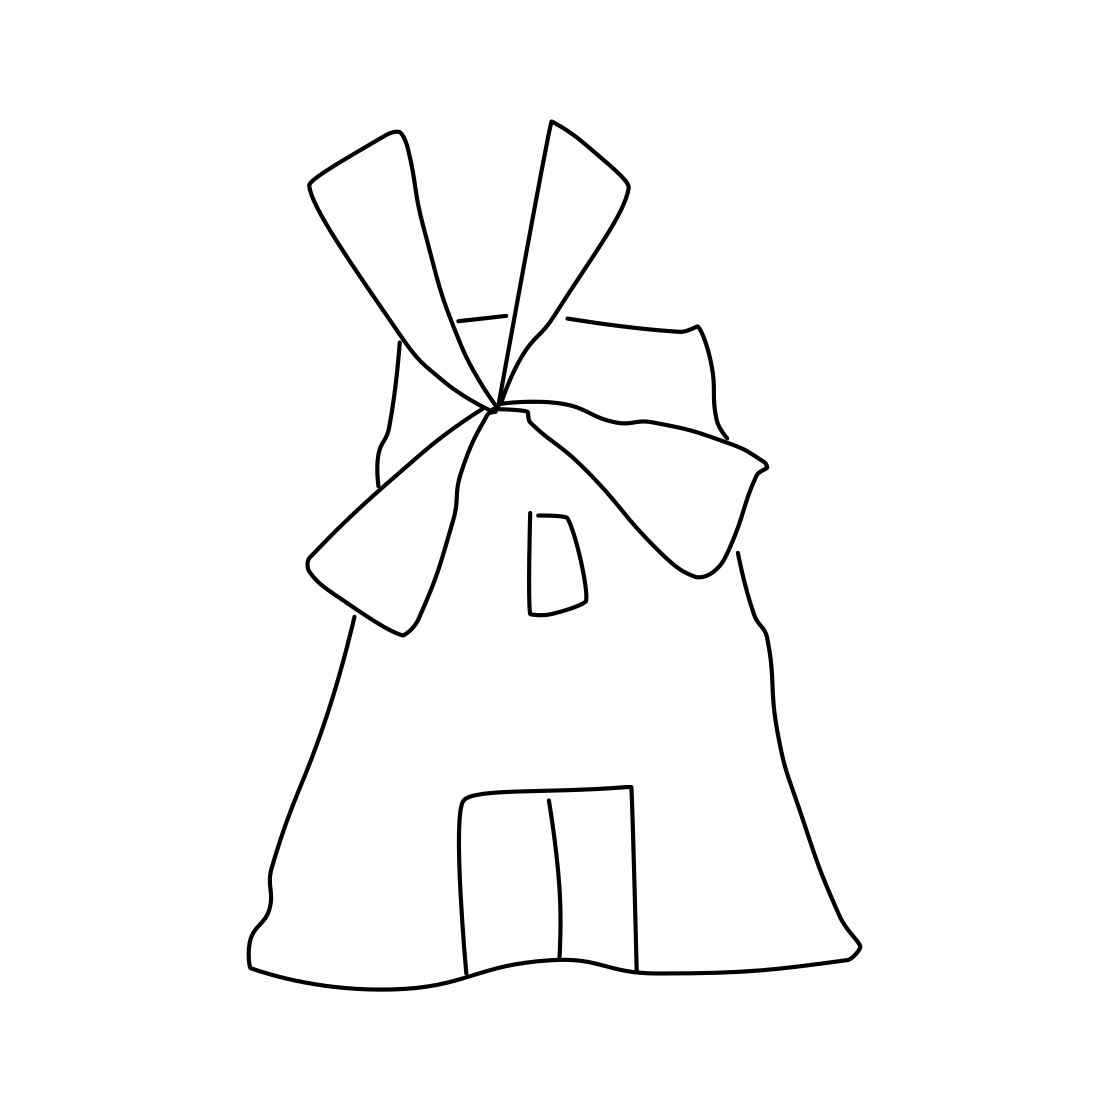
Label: windmill